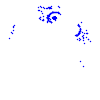
Particle: pion